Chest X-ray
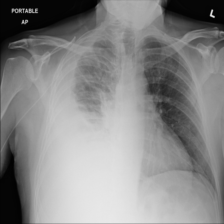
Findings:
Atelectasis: positive
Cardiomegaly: negative
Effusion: positive
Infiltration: negative
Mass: negative
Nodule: negative
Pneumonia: negative
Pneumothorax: negative
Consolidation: negative
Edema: negative
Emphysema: negative
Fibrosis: negative
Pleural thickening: negative
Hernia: negative